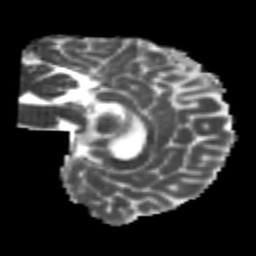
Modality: MD
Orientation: sagittal
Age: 21
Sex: female
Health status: healthy
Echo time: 0.074 s